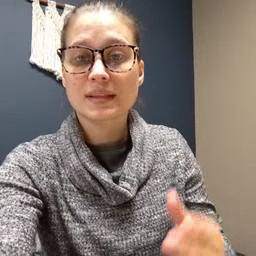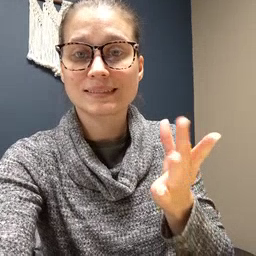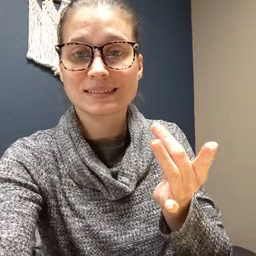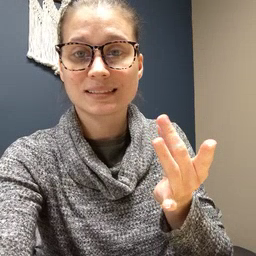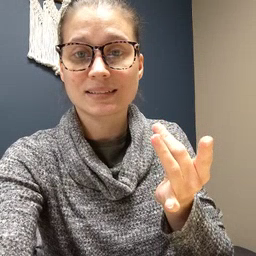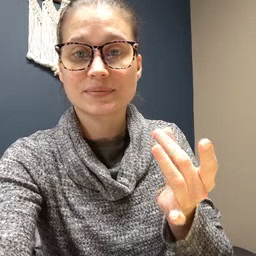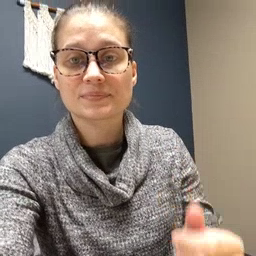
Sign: sticky